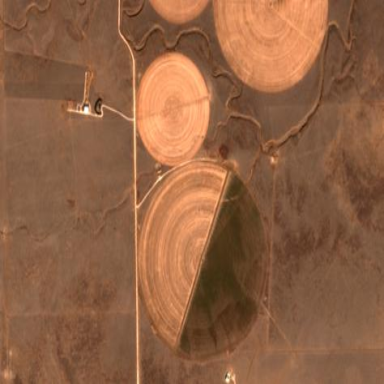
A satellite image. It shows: Farmland with pivot irrigation system.